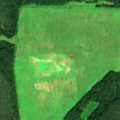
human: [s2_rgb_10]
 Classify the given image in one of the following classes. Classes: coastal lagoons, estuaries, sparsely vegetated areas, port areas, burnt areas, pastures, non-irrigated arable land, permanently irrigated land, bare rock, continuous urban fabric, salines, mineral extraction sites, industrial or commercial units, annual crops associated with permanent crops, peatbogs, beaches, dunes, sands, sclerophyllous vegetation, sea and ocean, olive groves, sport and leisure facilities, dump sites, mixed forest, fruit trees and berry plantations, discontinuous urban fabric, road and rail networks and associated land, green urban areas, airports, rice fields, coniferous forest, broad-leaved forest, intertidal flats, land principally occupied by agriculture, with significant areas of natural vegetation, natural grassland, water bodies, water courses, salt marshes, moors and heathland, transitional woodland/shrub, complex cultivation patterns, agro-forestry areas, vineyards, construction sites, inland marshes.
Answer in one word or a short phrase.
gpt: pastures, coniferous forest, mixed forest